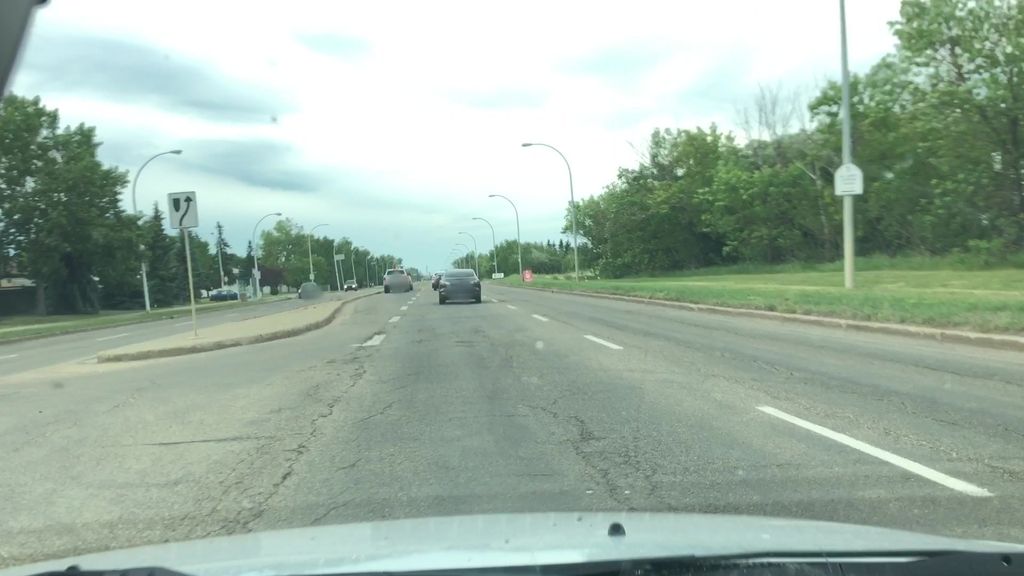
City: edmonton